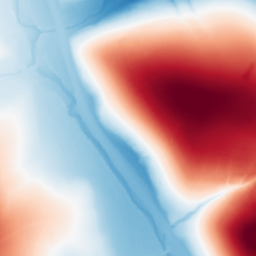
Category: trend_removal
Decomposition family: polynomial_high
Decomposition parameters: degree: 4
Upsampling method: lanczos
Upsampling parameters: scale: 2
Upsampling scale: 2